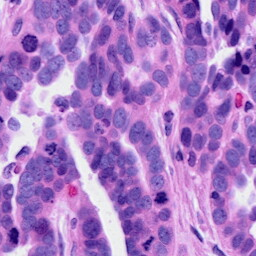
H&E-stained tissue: Ovarian